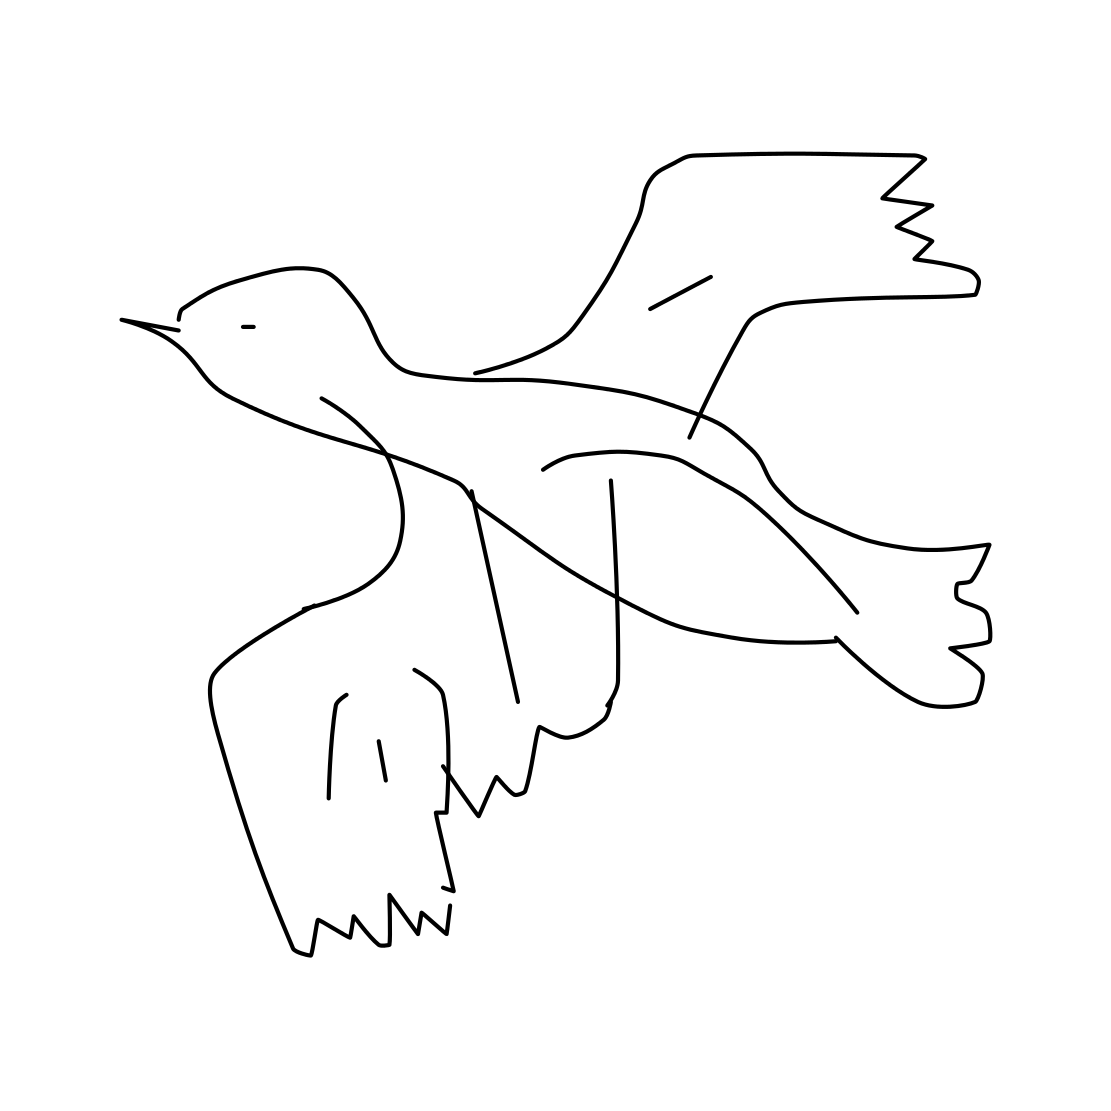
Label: seagull